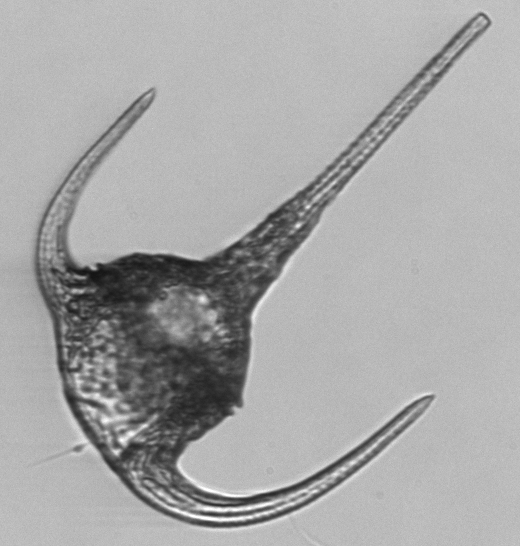
Label: Tripos